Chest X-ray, PA view. Patient: 34 years old, sex M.
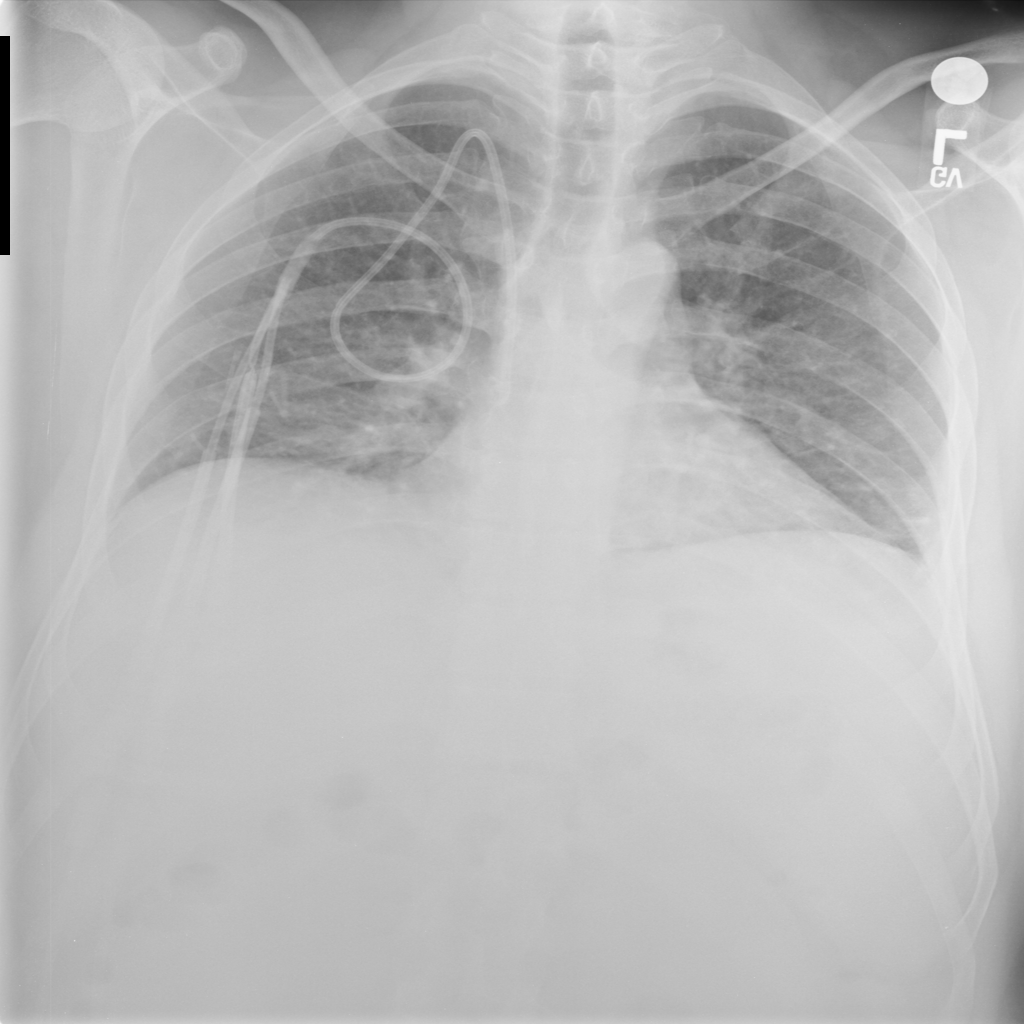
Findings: Atelectasis, Infiltration